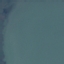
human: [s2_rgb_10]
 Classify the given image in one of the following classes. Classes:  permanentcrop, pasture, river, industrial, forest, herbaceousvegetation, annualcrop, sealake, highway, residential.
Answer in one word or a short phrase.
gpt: SeaLake